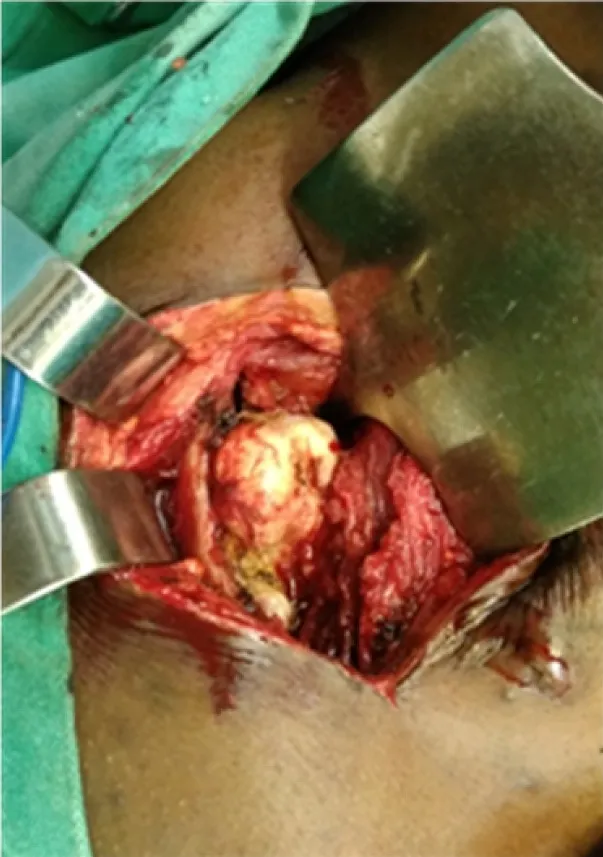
Exposure of exostosis.
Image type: medical_photograph (other_medical_photograph)